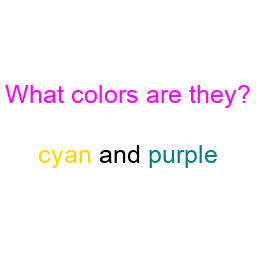
Color: gold, teal
Color name shown: cyan, purple
Background color: white
Question text color: magenta